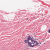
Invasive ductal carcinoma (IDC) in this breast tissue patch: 0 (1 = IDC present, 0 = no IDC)